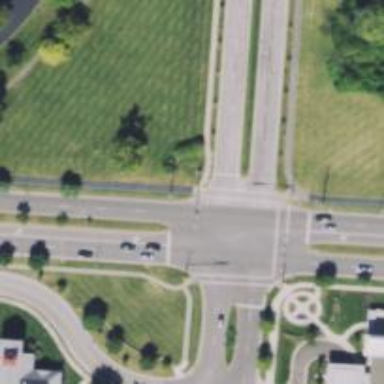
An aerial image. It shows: Crossing on cycleway.